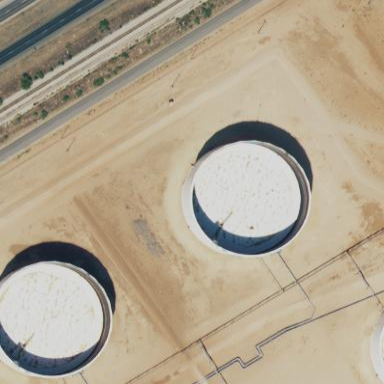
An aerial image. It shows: Storage tank with man-made structure.